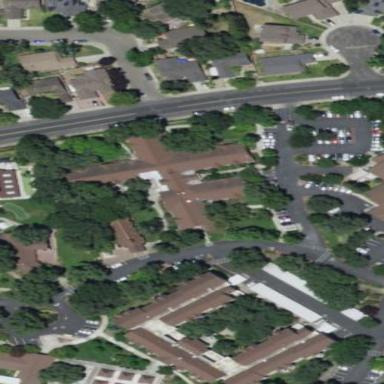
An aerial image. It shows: Building.